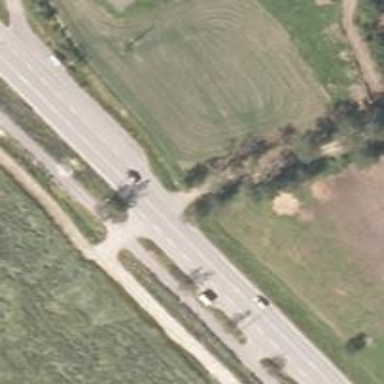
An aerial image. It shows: Secondary road.